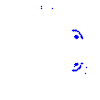
Particle: pion